Interaction volume radius: 5 \u00c5
Interaction volume height: 15 \u00c5
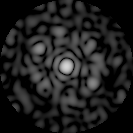
Disorder parameter: 0.7658